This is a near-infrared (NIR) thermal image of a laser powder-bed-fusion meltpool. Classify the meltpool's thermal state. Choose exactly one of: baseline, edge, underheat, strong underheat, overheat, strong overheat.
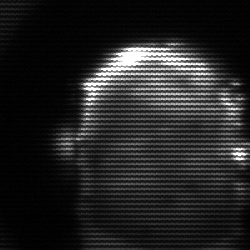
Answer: baseline